Field crop: maize
Growth stage: 2
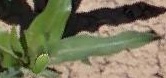
Species: maize